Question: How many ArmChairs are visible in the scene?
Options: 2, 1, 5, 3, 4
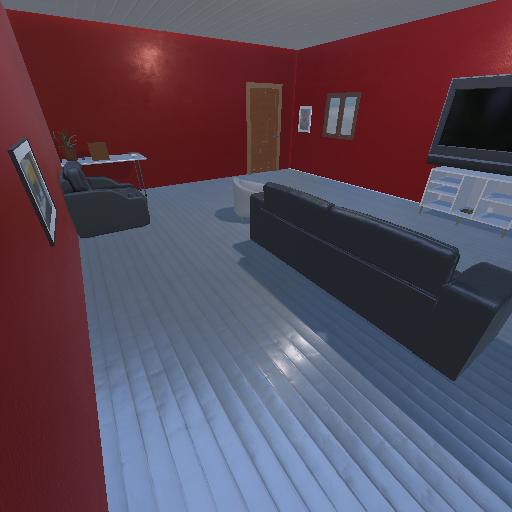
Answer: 2